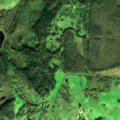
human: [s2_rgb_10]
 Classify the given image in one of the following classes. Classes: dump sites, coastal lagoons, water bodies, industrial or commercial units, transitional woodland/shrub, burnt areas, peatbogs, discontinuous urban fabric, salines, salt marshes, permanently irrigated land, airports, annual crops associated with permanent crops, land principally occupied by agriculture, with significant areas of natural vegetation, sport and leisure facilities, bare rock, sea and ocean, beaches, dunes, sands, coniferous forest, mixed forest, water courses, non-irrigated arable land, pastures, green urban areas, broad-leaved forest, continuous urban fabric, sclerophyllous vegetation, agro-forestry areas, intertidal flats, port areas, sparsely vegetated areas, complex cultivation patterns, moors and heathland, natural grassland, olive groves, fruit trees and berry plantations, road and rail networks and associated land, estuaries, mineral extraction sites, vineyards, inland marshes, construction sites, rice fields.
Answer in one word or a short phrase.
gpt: pastures, complex cultivation patterns, land principally occupied by agriculture, with significant areas of natural vegetation, coniferous forest, mixed forest, transitional woodland/shrub